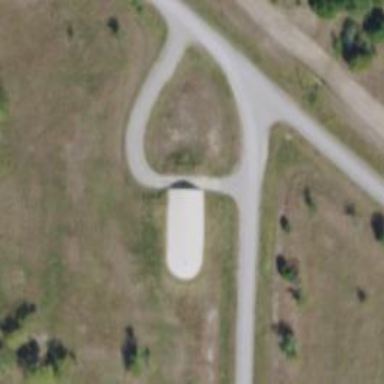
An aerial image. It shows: Military bunker.